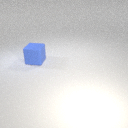
large blue rubber cube